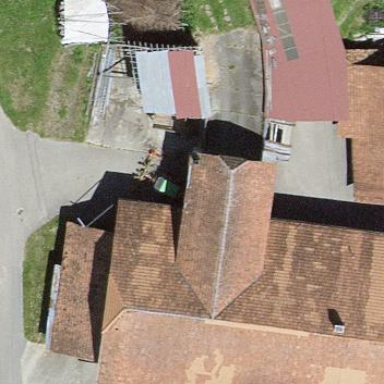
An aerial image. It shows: Farm building.